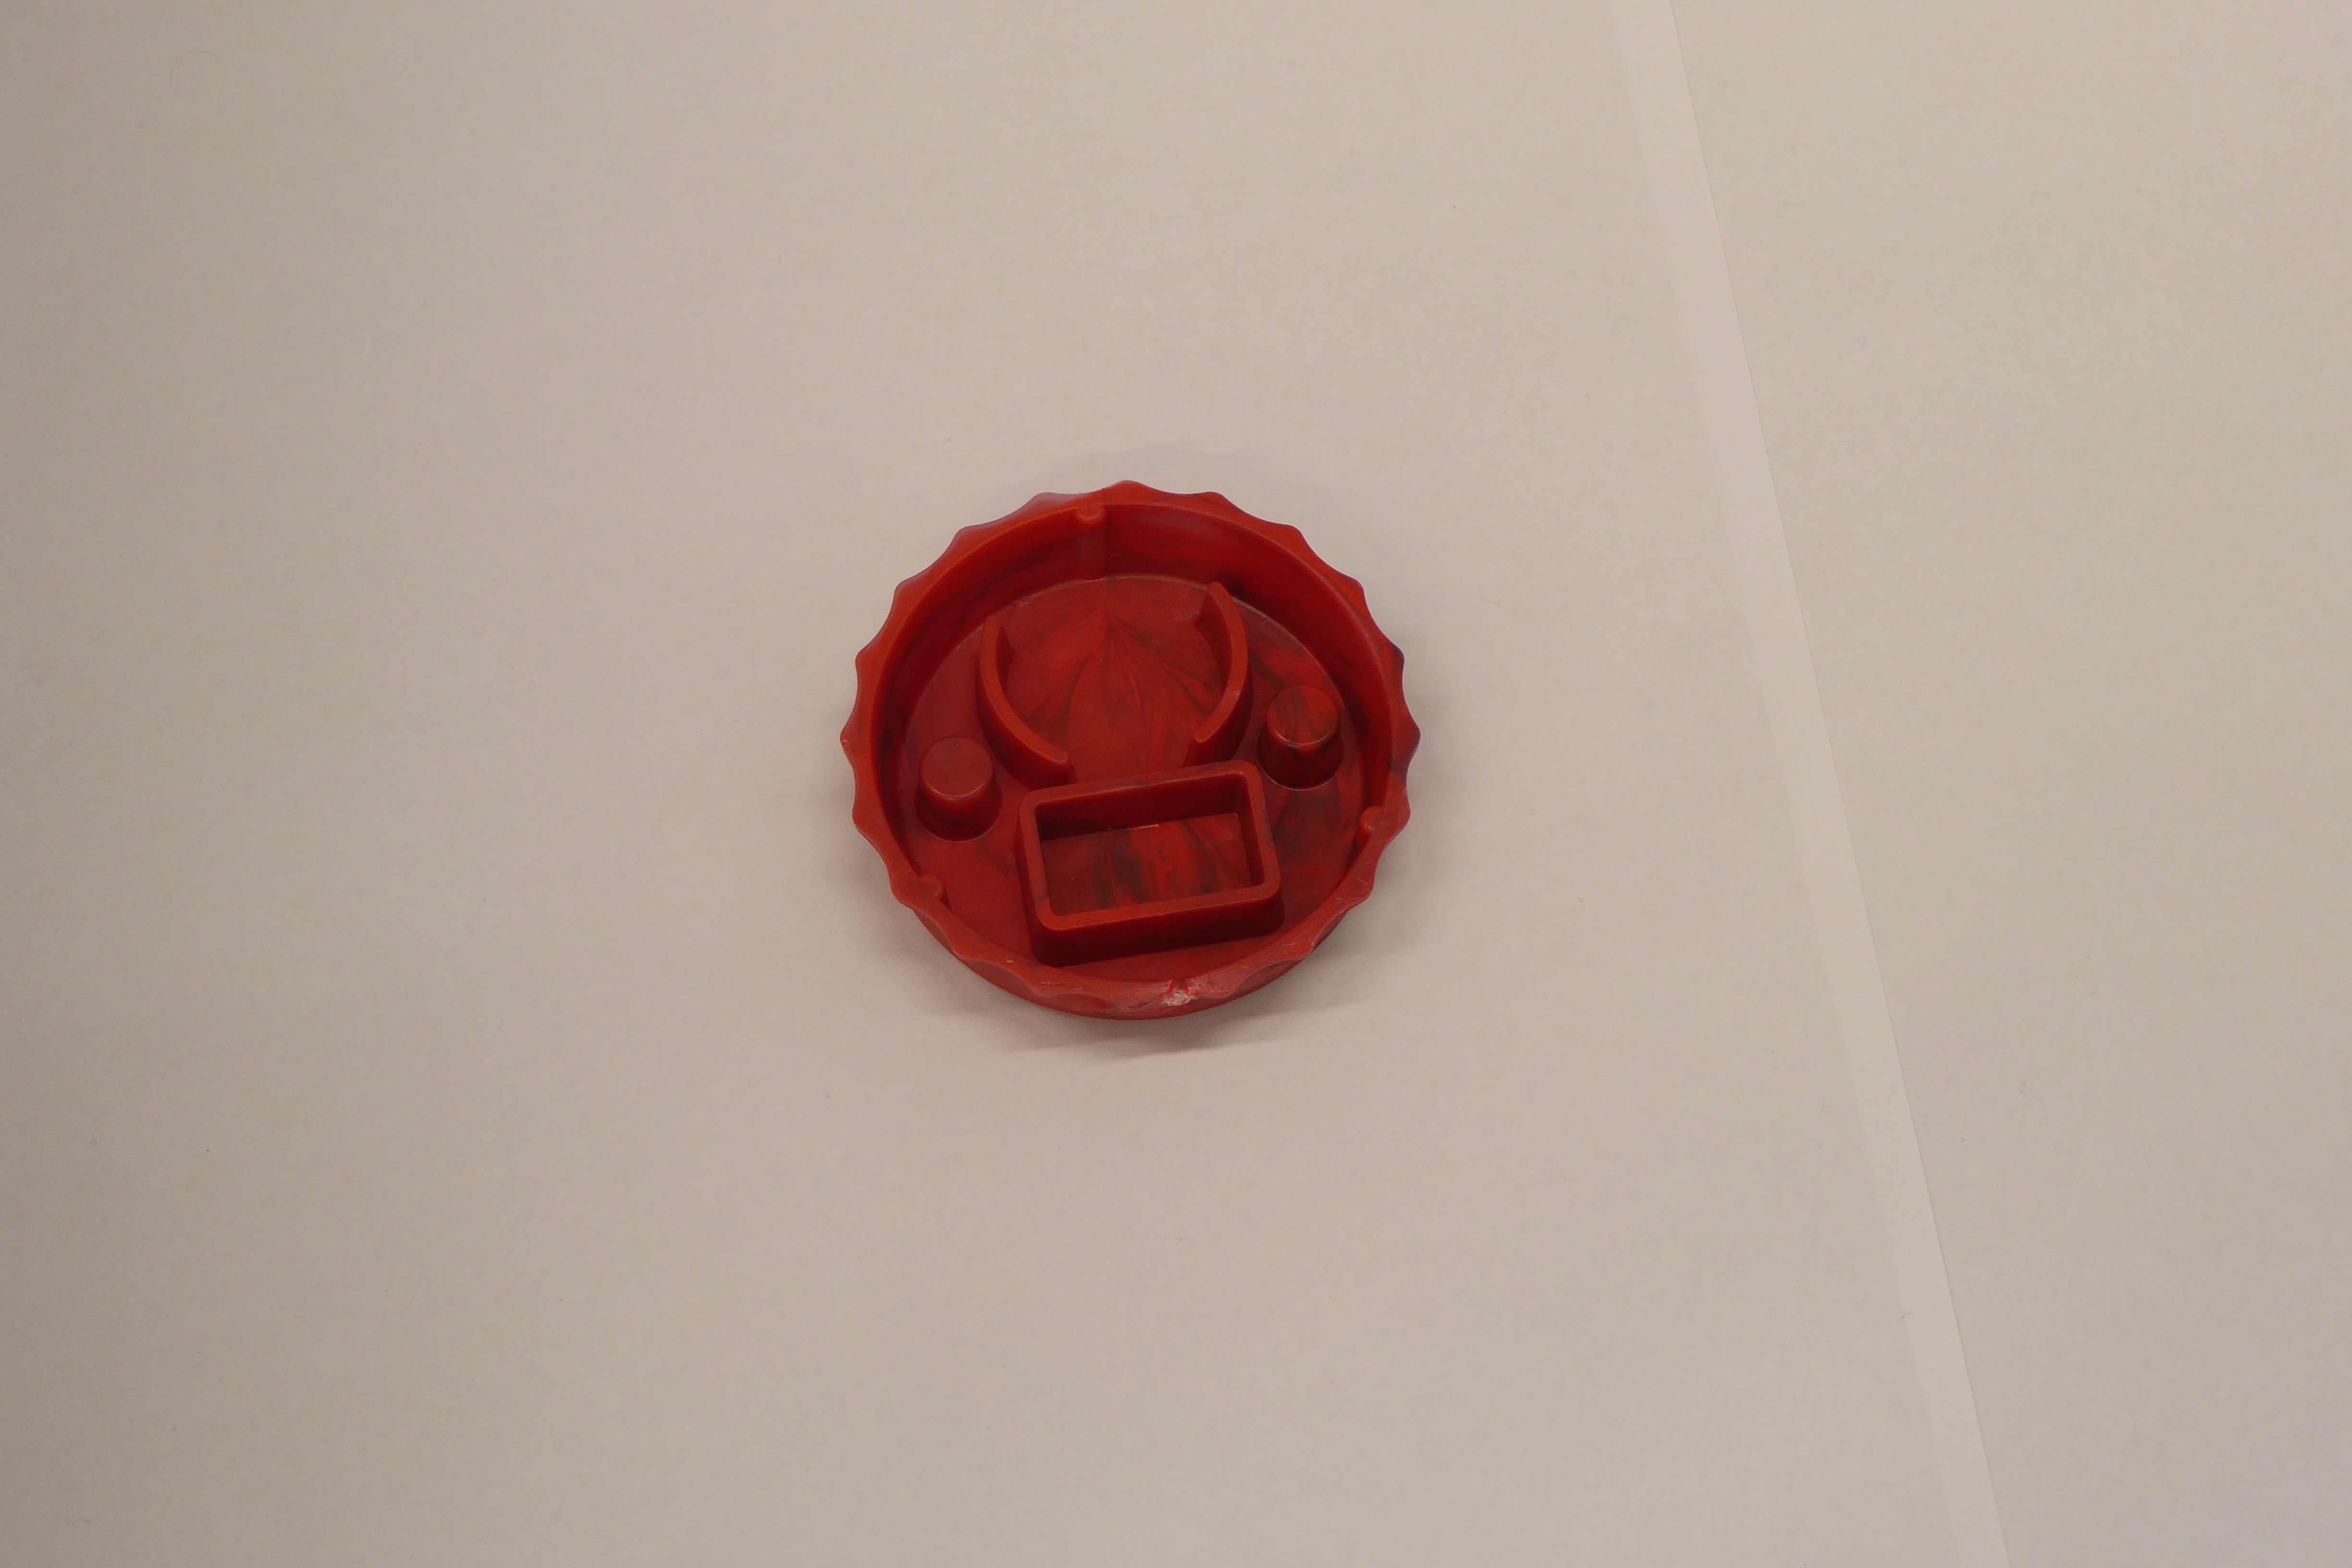
Label: Bottle Opener - Cover